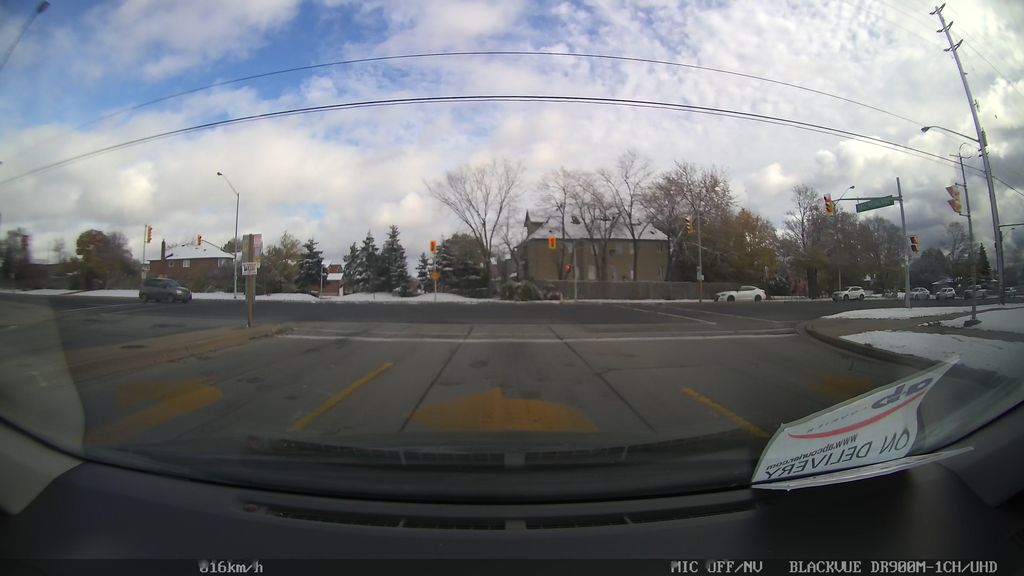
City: toronto